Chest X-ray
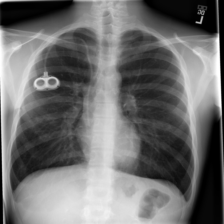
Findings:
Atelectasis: negative
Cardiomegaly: negative
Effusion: negative
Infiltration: negative
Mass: negative
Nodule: negative
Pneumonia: negative
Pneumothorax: negative
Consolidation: negative
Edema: negative
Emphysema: negative
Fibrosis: negative
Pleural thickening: negative
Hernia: negative